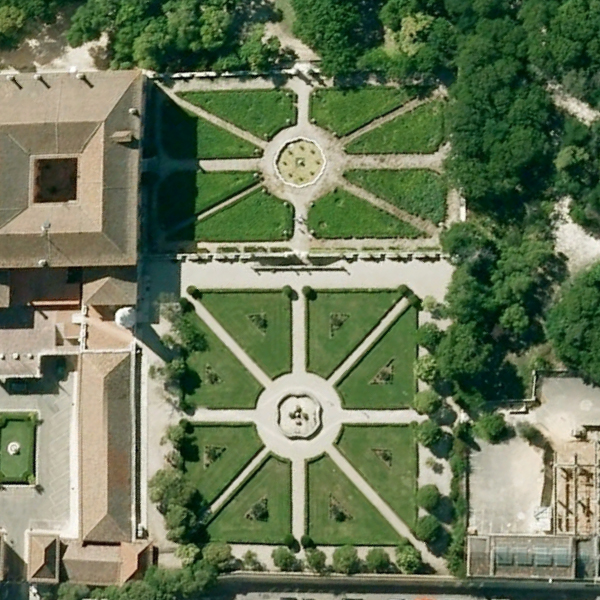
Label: Square